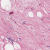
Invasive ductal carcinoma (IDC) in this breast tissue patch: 0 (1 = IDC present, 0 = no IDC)